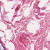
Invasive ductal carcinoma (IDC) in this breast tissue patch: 0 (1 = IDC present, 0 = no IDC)